Field crop: maize
Growth stage: 2
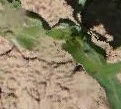
Species: maize